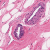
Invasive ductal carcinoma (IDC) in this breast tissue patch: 0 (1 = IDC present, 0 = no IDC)